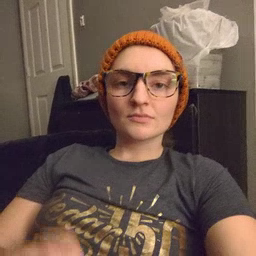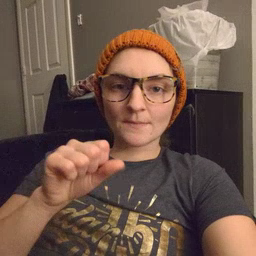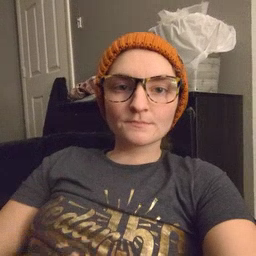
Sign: shoe